Question: I followed this railscasts episode: <URL>.
And now get this:

'''
<%= form_for [@commentable, @comment] do |f| %>
<% if @comment.errors.any? %>
<div class="error_messages">
<h2>Please correct the following errors.</h2>
<ul>
<% @comment.errors.full_messages.each do |msg| %>
<li><%= msg %></li>
<% end %>
</ul>
</div>
<% end %>
<div class="field">
<%= f.text_area :content, rows: 8 %>
</div>
<div class="actions">
<%= f.submit %>
</div>
<% end %>
'''
Am I doing something wrong in the valuations controller, like with valuations_params?
'''
class ValuationsController < ApplicationController
before_action :set_valuation, only: [:show, :edit, :update, :destroy]
before_action :logged_in_user, only: [:create, :destroy]
def index
if params[:tag]
@valuations = Valuation.tagged_with(params[:tag])
else
@valuations = Valuation.order('RANDOM()')
end
end
def show
@valuation = Valuation.find(params[:id])
@commentable = @valuation
@comments = @commentable.comments
@comment = Comment.new
end
def new
@valuation = current_user.valuations.build
end
def edit
end
def create
@valuation = current_user.valuations.build(valuation_params)
if @valuation.save
redirect_to @valuation, notice: 'Value was successfully created'
else
@feed_items = []
render 'pages/home'
end
end
def update
if @valuation.update(valuation_params)
redirect_to @valuation, notice: 'Value was successfully updated'
else
render action: 'edit'
end
end
def destroy
@valuation.destroy
redirect_to valuations_url
end
private
def set_valuation
@valuation = Valuation.find(params[:id])
end
def correct_user
@valuation = current_user.valuations.find_by(id: params[:id])
redirect_to valuations_path, notice: "Not authorized to edit this valuation" if @valuation.nil?
end
def valuation_params
params.require(:valuation).permit(:name, :private_submit, :tag_list, :content, :commentable, :comment)
end
end
class CommentsController < ApplicationController
before_filter :load_commentable
def index
@comments = @commentable.comments
end
def new
@comment = @commentable.comments.new
end
def create
@comment = @commentable.comments.new(params[:comment])
@comment.user = current_user
if @comment.save
@comment.create_activity :create, owner: current_user
redirect_to @commentable, notice: "comment created."
else
render :new
end
end
def edit
@comment = current_user.comments.find(params[:id])
end
def update
@comment = current_user.comments.find(params[:id])
if @comment.update_attributes(params[:comment])
redirect_to @commentable, notice: "Comment was updated."
else
render :edit
end
end
def destroy
@comment = current_user.comments.find(params[:id])
@comment.destroy
@comment.create_activity :destroy, owner: current_user
redirect_to @commentable, notice: "comment destroyed."
end
private
def load_commentable
resource, id = request.path.split('/')[1, 2]
@commentable = resource.singularize.classify.constantize.find(id)
end
def comment_params
params.require(:comment).permit(:content, :commentable)
end
end
class CreateComments < ActiveRecord::Migration
def change
create_table :comments do |t|
t.text :content
t.belongs_to :commentable, polymorphic: true
t.timestamps null: false
end
add_index :comments, [:commentable_id, :commentable_type]
end
end
class CreateValuations < ActiveRecord::Migration
def change
create_table :valuations do |t|
t.string :name
t.boolean :private_submit
t.references :user, index: true
t.timestamps null: false
end
add_foreign_key :valuations, :users
add_index :valuations, [:user_id, :created_at]
end
end
'''
'''
class Valuation < ActiveRecord::Base
belongs_to :user
has_many :comments, as: :commentable
acts_as_taggable
validates :name, presence: true
scope :private_submit, -> { where(private_submit: true) }
scope :public_submit, -> { where(private_submit: false) }
include PublicActivity::Model
tracked owner: ->(controller, model) { controller && controller.current_user }
scope :randomize, -> do
order('RANDOM()').
take(1)
end
end
'''
'''
class Comment < ActiveRecord::Base
include PublicActivity::Common
# tracked except: :update, owner: ->(controller, model) { controller && controller.current_user }
belongs_to :commentable, polymorphic: true
end
'''
'''
activemodel (4.2.0.rc3) lib/active_model/attribute_methods.rb:433:in 'method_missing'
actionview (4.2.0.rc3) lib/action_view/helpers/tags/base.rb:28:in 'public_send'
actionview (4.2.0.rc3) lib/action_view/helpers/tags/base.rb:28:in 'value'
actionview (4.2.0.rc3) lib/action_view/helpers/tags/base.rb:37:in 'value_before_type_cast'
actionview (4.2.0.rc3) lib/action_view/helpers/tags/text_area.rb:17:in 'block in render'
actionview (4.2.0.rc3) lib/action_view/helpers/tags/text_area.rb:17:in 'delete'
actionview (4.2.0.rc3) lib/action_view/helpers/tags/text_area.rb:17:in 'render'
actionview (4.2.0.rc3) lib/action_view/helpers/form_helper.rb:886:in 'text_area'
actionview (4.2.0.rc3) lib/action_view/helpers/form_helper.rb:1322:in 'text_area'
app/views/comments/_form.html.erb:14:in 'block in _app_views_comments__form_html_erb__170709608867418685_70276962559280'
actionview (4.2.0.rc3) lib/action_view/helpers/capture_helper.rb:38:in 'block in capture'
actionview (4.2.0.rc3) lib/action_view/helpers/capture_helper.rb:200:in 'with_output_buffer'
haml (4.0.6) lib/haml/helpers/action_view_xss_mods.rb:5:in 'with_output_buffer_with_haml_xss'
actionview (4.2.0.rc3) lib/action_view/helpers/capture_helper.rb:38:in 'capture'
haml (4.0.6) lib/haml/helpers/action_view_mods.rb:52:in 'capture_with_haml'
actionview (4.2.0.rc3) lib/action_view/helpers/form_helper.rb:444:in 'form_for'
haml (4.0.6) lib/haml/helpers/action_view_mods.rb:139:in 'form_for_with_haml'
haml (4.0.6) lib/haml/helpers/action_view_xss_mods.rb:28:in 'form_for_with_haml_xss'
app/views/comments/_form.html.erb:1:in '_app_views_comments__form_html_erb__170709608867418685_70276962559280'
actionview (4.2.0.rc3) lib/action_view/template.rb:145:in 'block in render'
activesupport (4.2.0.rc3) lib/active_support/notifications.rb:166:in 'instrument'
actionview (4.2.0.rc3) lib/action_view/template.rb:333:in 'instrument'
actionview (4.2.0.rc3) lib/action_view/template.rb:143:in 'render'
actionview (4.2.0.rc3) lib/action_view/renderer/partial_renderer.rb:339:in 'render_partial'
actionview (4.2.0.rc3) lib/action_view/renderer/partial_renderer.rb:310:in 'block in render'
actionview (4.2.0.rc3) lib/action_view/renderer/abstract_renderer.rb:39:in 'block in instrument'
activesupport (4.2.0.rc3) lib/active_support/notifications.rb:164:in 'block in instrument'
activesupport (4.2.0.rc3) lib/active_support/notifications/instrumenter.rb:20:in 'instrument'
activesupport (4.2.0.rc3) lib/active_support/notifications.rb:164:in 'instrument'
actionview (4.2.0.rc3) lib/action_view/renderer/abstract_renderer.rb:39:in 'instrument'
actionview (4.2.0.rc3) lib/action_view/renderer/partial_renderer.rb:309:in 'render'
actionview (4.2.0.rc3) lib/action_view/renderer/renderer.rb:47:in 'render_partial'
actionview (4.2.0.rc3) lib/action_view/helpers/rendering_helper.rb:35:in 'render'
haml (4.0.6) lib/haml/helpers/action_view_mods.rb:12:in 'render_with_haml'
app/views/valuations/show.html.erb:13:in '_app_views_valuations_show_html_erb___1405174294651949311_70276963239480'
actionview (4.2.0.rc3) lib/action_view/template.rb:145:in 'block in render'
activesupport (4.2.0.rc3) lib/active_support/notifications.rb:166:in 'instrument'
actionview (4.2.0.rc3) lib/action_view/template.rb:333:in 'instrument'
actionview (4.2.0.rc3) lib/action_view/template.rb:143:in 'render'
actionview (4.2.0.rc3) lib/action_view/renderer/template_renderer.rb:54:in 'block (2 levels) in render_template'
actionview (4.2.0.rc3) lib/action_view/renderer/abstract_renderer.rb:39:in 'block in instrument'
activesupport (4.2.0.rc3) lib/active_support/notifications.rb:164:in 'block in instrument'
activesupport (4.2.0.rc3) lib/active_support/notifications/instrumenter.rb:20:in 'instrument'
activesupport (4.2.0.rc3) lib/active_support/notifications.rb:164:in 'instrument'
actionview (4.2.0.rc3) lib/action_view/renderer/abstract_renderer.rb:39:in 'instrument'
actionview (4.2.0.rc3) lib/action_view/renderer/template_renderer.rb:53:in 'block in render_template'
actionview (4.2.0.rc3) lib/action_view/renderer/template_renderer.rb:61:in 'render_with_layout'
actionview (4.2.0.rc3) lib/action_view/renderer/template_renderer.rb:52:in 'render_template'
actionview (4.2.0.rc3) lib/action_view/renderer/template_renderer.rb:14:in 'render'
actionview (4.2.0.rc3) lib/action_view/renderer/renderer.rb:42:in 'render_template'
actionview (4.2.0.rc3) lib/action_view/renderer/renderer.rb:23:in 'render'
actionview (4.2.0.rc3) lib/action_view/rendering.rb💯in '_render_template'
actionpack (4.2.0.rc3) lib/action_controller/metal/streaming.rb:217:in '_render_template'
actionview (4.2.0.rc3) lib/action_view/rendering.rb:83:in 'render_to_body'
actionpack (4.2.0.rc3) lib/action_controller/metal/rendering.rb:32:in 'render_to_body'
actionpack (4.2.0.rc3) lib/action_controller/metal/renderers.rb:37:in 'render_to_body'
actionpack (4.2.0.rc3) lib/abstract_controller/rendering.rb:25:in 'render'
actionpack (4.2.0.rc3) lib/action_controller/metal/rendering.rb:16:in 'render'
actionpack (4.2.0.rc3) lib/action_controller/metal/instrumentation.rb:41:in 'block (2 levels) in render'
activesupport (4.2.0.rc3) lib/active_support/core_ext/benchmark.rb:12:in 'block in ms'
/Users/galli01anthony/.rvm/rubies/ruby-2.1.3/lib/ruby/2.1.0/benchmark.rb:294:in 'realtime'
activesupport (4.2.0.rc3) lib/active_support/core_ext/benchmark.rb:12:in 'ms'
actionpack (4.2.0.rc3) lib/action_controller/metal/instrumentation.rb:41:in 'block in render'
actionpack (4.2.0.rc3) lib/action_controller/metal/instrumentation.rb:84:in 'cleanup_view_runtime'
activerecord (4.2.0.rc3) lib/active_record/railties/controller_runtime.rb:25:in 'cleanup_view_runtime'
actionpack (4.2.0.rc3) lib/action_controller/metal/instrumentation.rb:40:in 'render'
actionpack (4.2.0.rc3) lib/action_controller/metal/implicit_render.rb:10:in 'default_render'
actionpack (4.2.0.rc3) lib/action_controller/metal/implicit_render.rb:5:in 'send_action'
actionpack (4.2.0.rc3) lib/abstract_controller/base.rb:198:in 'process_action'
actionpack (4.2.0.rc3) lib/action_controller/metal/rendering.rb:10:in 'process_action'
actionpack (4.2.0.rc3) lib/abstract_controller/callbacks.rb:20:in 'block in process_action'
activesupport (4.2.0.rc3) lib/active_support/callbacks.rb:117:in 'call'
activesupport (4.2.0.rc3) lib/active_support/callbacks.rb:117:in 'call'
activesupport (4.2.0.rc3) lib/active_support/callbacks.rb:151:in 'block in halting_and_conditional'
activesupport (4.2.0.rc3) lib/active_support/callbacks.rb:151:in 'call'
activesupport (4.2.0.rc3) lib/active_support/callbacks.rb:151:in 'block in halting_and_conditional'
activesupport (4.2.0.rc3) lib/active_support/callbacks.rb:234:in 'call'
activesupport (4.2.0.rc3) lib/active_support/callbacks.rb:234:in 'block in halting'
activesupport (4.2.0.rc3) lib/active_support/callbacks.rb:169:in 'call'
activesupport (4.2.0.rc3) lib/active_support/callbacks.rb:169:in 'block in halting'
activesupport (4.2.0.rc3) lib/active_support/callbacks.rb:169:in 'call'
activesupport (4.2.0.rc3) lib/active_support/callbacks.rb:169:in 'block in halting'
activesupport (4.2.0.rc3) lib/active_support/callbacks.rb:169:in 'call'
activesupport (4.2.0.rc3) lib/active_support/callbacks.rb:169:in 'block in halting'
activesupport (4.2.0.rc3) lib/active_support/callbacks.rb:169:in 'call'
activesupport (4.2.0.rc3) lib/active_support/callbacks.rb:169:in 'block in halting'
activesupport (4.2.0.rc3) lib/active_support/callbacks.rb:169:in 'call'
activesupport (4.2.0.rc3) lib/active_support/callbacks.rb:169:in 'block in halting'
activesupport (4.2.0.rc3) lib/active_support/callbacks.rb:234:in 'call'
activesupport (4.2.0.rc3) lib/active_support/callbacks.rb:234:in 'block in halting'
activesupport (4.2.0.rc3) lib/active_support/callbacks.rb:169:in 'call'
activesupport (4.2.0.rc3) lib/active_support/callbacks.rb:169:in 'block in halting'
activesupport (4.2.0.rc3) lib/active_support/callbacks.rb:169:in 'call'
activesupport (4.2.0.rc3) lib/active_support/callbacks.rb:169:in 'block in halting'
activesupport (4.2.0.rc3) lib/active_support/callbacks.rb:169:in 'call'
activesupport (4.2.0.rc3) lib/active_support/callbacks.rb:169:in 'block in halting'
activesupport (4.2.0.rc3) lib/active_support/callbacks.rb:92:in 'call'
activesupport (4.2.0.rc3) lib/active_support/callbacks.rb:92:in '_run_callbacks'
activesupport (4.2.0.rc3) lib/active_support/callbacks.rb:734:in '_run_process_action_callbacks'
activesupport (4.2.0.rc3) lib/active_support/callbacks.rb:81:in 'run_callbacks'
actionpack (4.2.0.rc3) lib/abstract_controller/callbacks.rb:19:in 'process_action'
actionpack (4.2.0.rc3) lib/action_controller/metal/rescue.rb:29:in 'process_action'
actionpack (4.2.0.rc3) lib/action_controller/metal/instrumentation.rb:31:in 'block in process_action'
activesupport (4.2.0.rc3) lib/active_support/notifications.rb:164:in 'block in instrument'
activesupport (4.2.0.rc3) lib/active_support/notifications/instrumenter.rb:20:in 'instrument'
activesupport (4.2.0.rc3) lib/active_support/notifications.rb:164:in 'instrument'
actionpack (4.2.0.rc3) lib/action_controller/metal/instrumentation.rb:30:in 'process_action'
actionpack (4.2.0.rc3) lib/action_controller/metal/params_wrapper.rb:250:in 'process_action'
activerecord (4.2.0.rc3) lib/active_record/railties/controller_runtime.rb:18:in 'process_action'
actionpack (4.2.0.rc3) lib/abstract_controller/base.rb:137:in 'process'
actionview (4.2.0.rc3) lib/action_view/rendering.rb:30:in 'process'
actionpack (4.2.0.rc3) lib/action_controller/metal.rb:195:in 'dispatch'
actionpack (4.2.0.rc3) lib/action_controller/metal/rack_delegation.rb:13:in 'dispatch'
actionpack (4.2.0.rc3) lib/action_controller/metal.rb:236:in 'block in action'
actionpack (4.2.0.rc3) lib/action_dispatch/routing/route_set.rb:73:in 'call'
actionpack (4.2.0.rc3) lib/action_dispatch/routing/route_set.rb:73:in 'dispatch'
actionpack (4.2.0.rc3) lib/action_dispatch/routing/route_set.rb:42:in 'serve'
actionpack (4.2.0.rc3) lib/action_dispatch/journey/router.rb:43:in 'block in serve'
actionpack (4.2.0.rc3) lib/action_dispatch/journey/router.rb:30:in 'each'
actionpack (4.2.0.rc3) lib/action_dispatch/journey/router.rb:30:in 'serve'
actionpack (4.2.0.rc3) lib/action_dispatch/routing/route_set.rb:802:in 'call'
omniauth (1.2.2) lib/omniauth/strategy.rb:186:in 'call!'
omniauth (1.2.2) lib/omniauth/strategy.rb:164:in 'call'
omniauth (1.2.2) lib/omniauth/builder.rb:59:in 'call'
rack (1.6.0) lib/rack/etag.rb:24:in 'call'
rack (1.6.0) lib/rack/conditionalget.rb:25:in 'call'
rack (1.6.0) lib/rack/head.rb:13:in 'call'
actionpack (4.2.0.rc3) lib/action_dispatch/middleware/params_parser.rb:27:in 'call'
actionpack (4.2.0.rc3) lib/action_dispatch/middleware/flash.rb:260:in 'call'
rack (1.6.0) lib/rack/session/abstract/id.rb:225:in 'context'
rack (1.6.0) lib/rack/session/abstract/id.rb:220:in 'call'
actionpack (4.2.0.rc3) lib/action_dispatch/middleware/cookies.rb:560:in 'call'
activerecord (4.2.0.rc3) lib/active_record/query_cache.rb:36:in 'call'
activerecord (4.2.0.rc3) lib/active_record/connection_adapters/abstract/connection_pool.rb:647:in 'call'
activerecord (4.2.0.rc3) lib/active_record/migration.rb:378:in 'call'
actionpack (4.2.0.rc3) lib/action_dispatch/middleware/callbacks.rb:29:in 'block in call'
activesupport (4.2.0.rc3) lib/active_support/callbacks.rb:88:in 'call'
activesupport (4.2.0.rc3) lib/active_support/callbacks.rb:88:in '_run_callbacks'
activesupport (4.2.0.rc3) lib/active_support/callbacks.rb:734:in '_run_call_callbacks'
activesupport (4.2.0.rc3) lib/active_support/callbacks.rb:81:in 'run_callbacks'
actionpack (4.2.0.rc3) lib/action_dispatch/middleware/callbacks.rb:27:in 'call'
actionpack (4.2.0.rc3) lib/action_dispatch/middleware/reloader.rb:73:in 'call'
actionpack (4.2.0.rc3) lib/action_dispatch/middleware/remote_ip.rb:78:in 'call'
actionpack (4.2.0.rc3) lib/action_dispatch/middleware/debug_exceptions.rb:17:in 'call'
actionpack (4.2.0.rc3) lib/action_dispatch/middleware/show_exceptions.rb:30:in 'call'
railties (4.2.0.rc3) lib/rails/rack/logger.rb:38:in 'call_app'
railties (4.2.0.rc3) lib/rails/rack/logger.rb:20:in 'block in call'
activesupport (4.2.0.rc3) lib/active_support/tagged_logging.rb:68:in 'block in tagged'
activesupport (4.2.0.rc3) lib/active_support/tagged_logging.rb:26:in 'tagged'
activesupport (4.2.0.rc3) lib/active_support/tagged_logging.rb:68:in 'tagged'
railties (4.2.0.rc3) lib/rails/rack/logger.rb:20:in 'call'
actionpack (4.2.0.rc3) lib/action_dispatch/middleware/request_id.rb:21:in 'call'
rack (1.6.0) lib/rack/methodoverride.rb:22:in 'call'
rack (1.6.0) lib/rack/runtime.rb:18:in 'call'
activesupport (4.2.0.rc3) lib/active_support/cache/strategy/local_cache_middleware.rb:28:in 'call'
rack (1.6.0) lib/rack/lock.rb:17:in 'call'
actionpack (4.2.0.rc3) lib/action_dispatch/middleware/static.rb:113:in 'call'
rack (1.6.0) lib/rack/sendfile.rb:113:in 'call'
railties (4.2.0.rc3) lib/rails/engine.rb:518:in 'call'
railties (4.2.0.rc3) lib/rails/application.rb:164:in 'call'
rack (1.6.0) lib/rack/lock.rb:17:in 'call'
rack (1.6.0) lib/rack/content_length.rb:15:in 'call'
rack (1.6.0) lib/rack/handler/webrick.rb:89:in 'service'
/Users/galli01anthony/.rvm/rubies/ruby-2.1.3/lib/ruby/2.1.0/webrick/httpserver.rb:138:in 'service'
/Users/galli01anthony/.rvm/rubies/ruby-2.1.3/lib/ruby/2.1.0/webrick/httpserver.rb:94:in 'run'
/Users/galli01anthony/.rvm/rubies/ruby-2.1.3/lib/ruby/2.1.0/webrick/server.rb:295:in 'block in start_thread'
'''
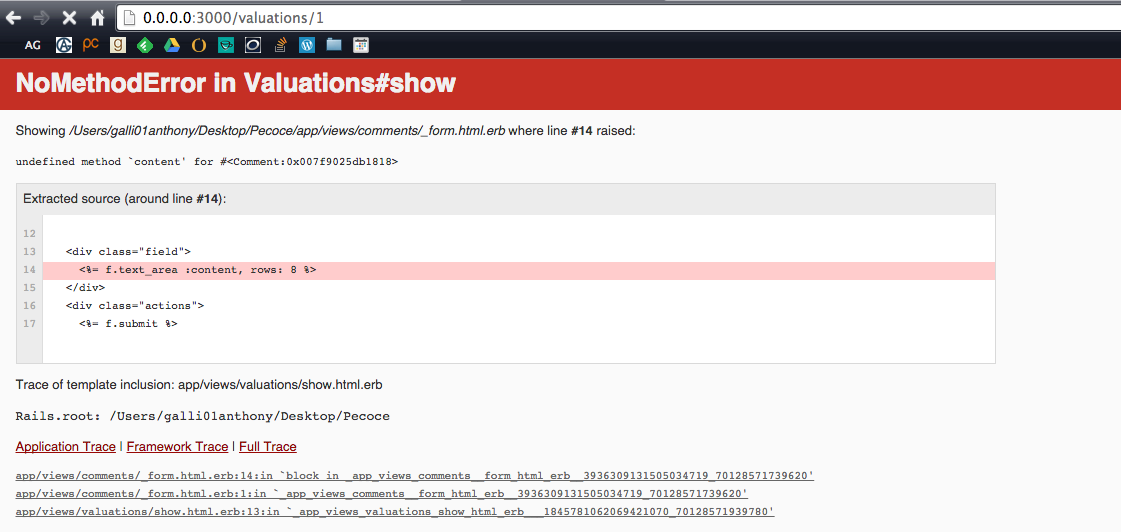
Answer: As I guess on the comments, the field ':content' is not defined for your table 'comments'.
You can see it at the rails console with: 'Comment.new.respond_to?(:content)', if it respond with 'false'.
If you have problems on the migrations, fix them and re-generate the db from scratch: drop the db, remove the file schema.rb and rake db:migrate.
This also works if your migrations are ok and you have a problem with your schema.rb.
: when I inspect your code I saw in your 'CommentsController' at actions: 'create' and 'update' you are using 'params[:comment]' for update. I think you want to use the method 'comment_params' instead.